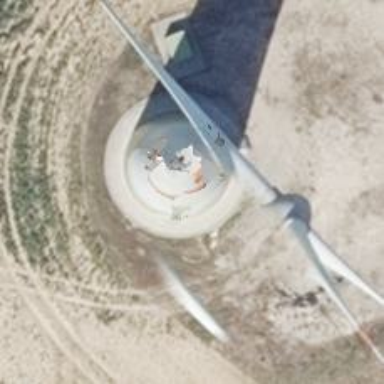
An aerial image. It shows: Wind turbine generator that utilizes wind as its source for generating electricity. It is of the horizontal axis type.